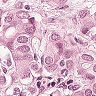
Metastatic tissue present: yes